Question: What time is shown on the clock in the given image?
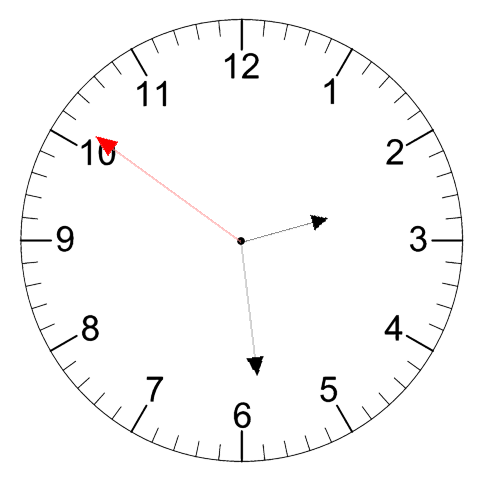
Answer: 02:28:51